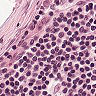
Metastatic tissue present: no